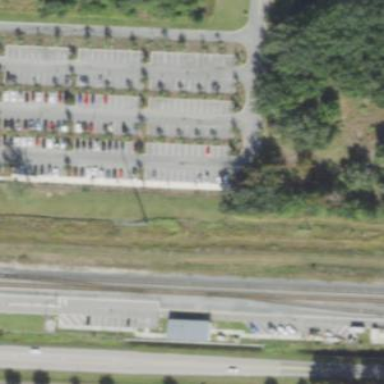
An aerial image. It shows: Parking area with surface parking facilities and park and ride service available.